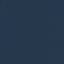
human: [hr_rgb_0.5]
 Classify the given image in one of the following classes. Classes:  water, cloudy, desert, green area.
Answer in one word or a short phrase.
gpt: water